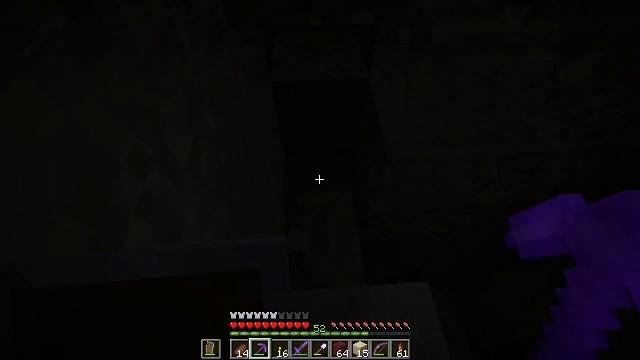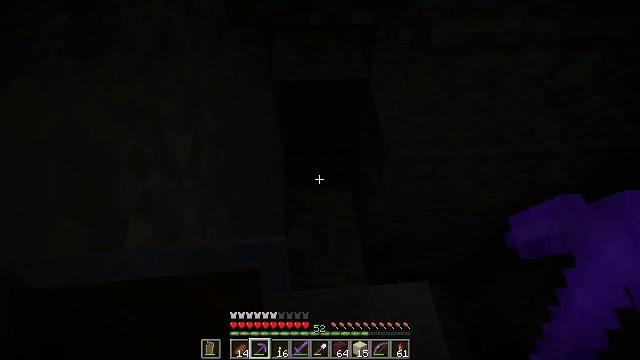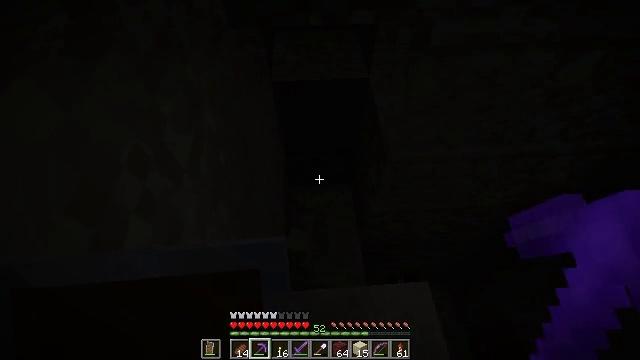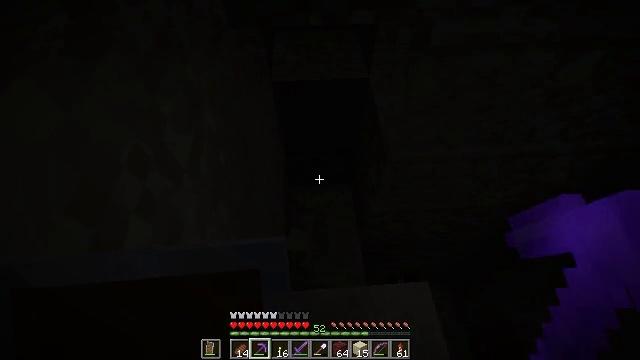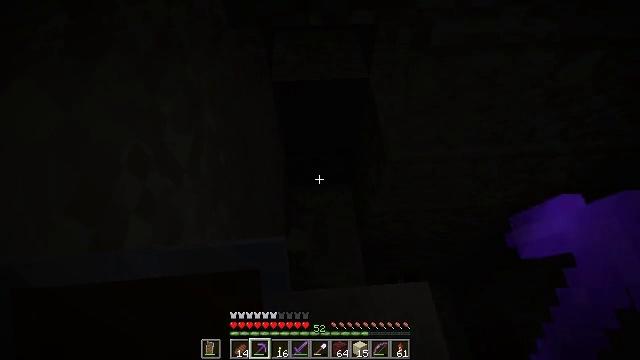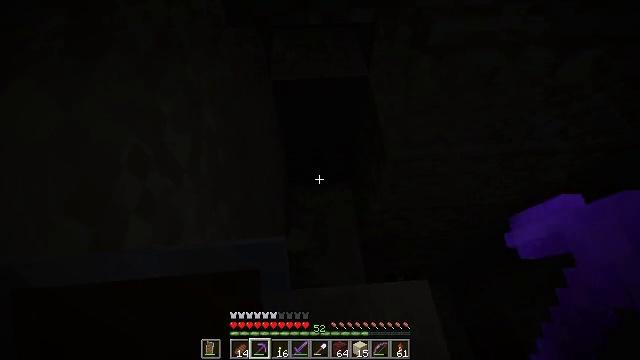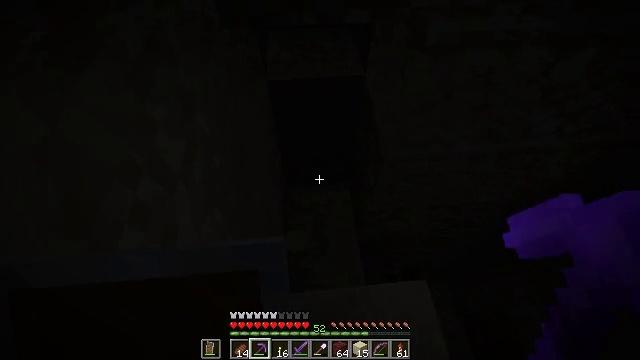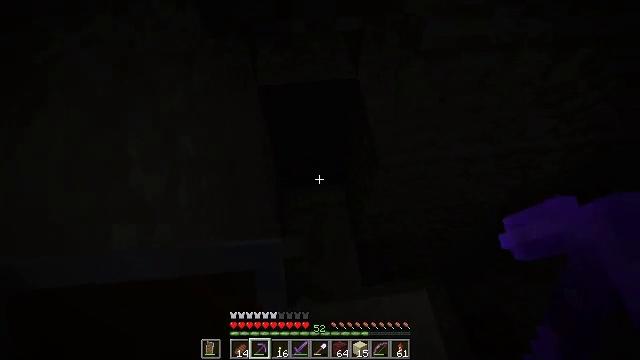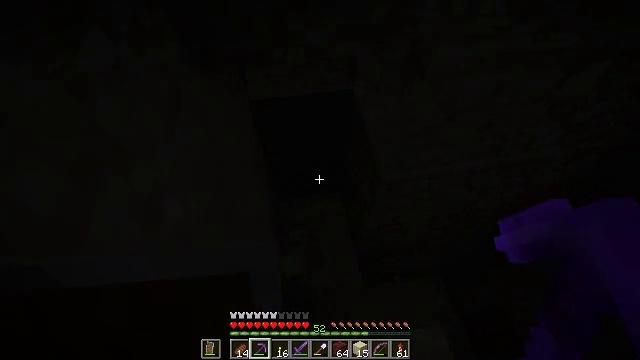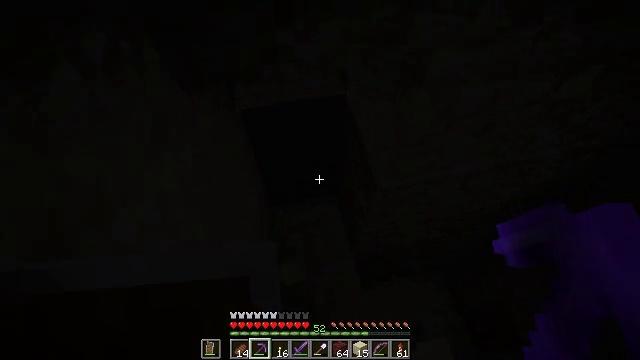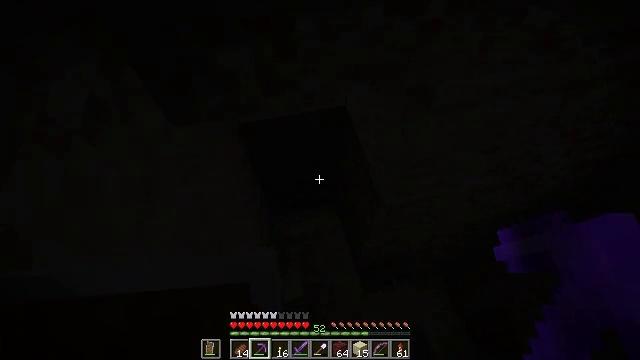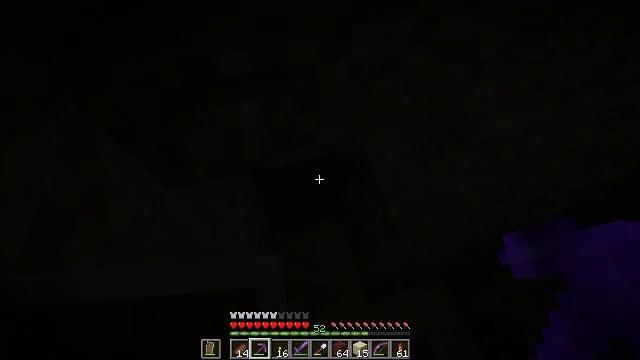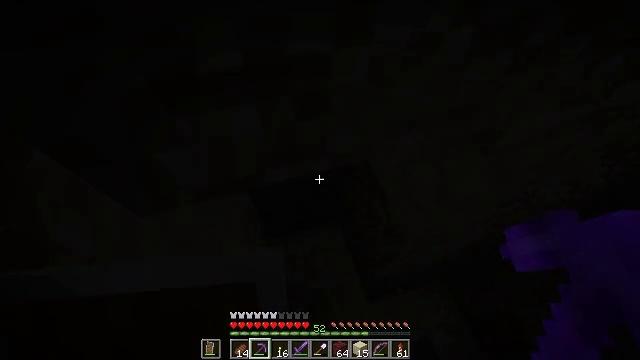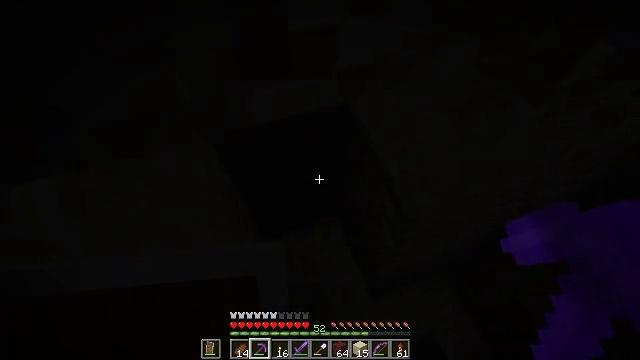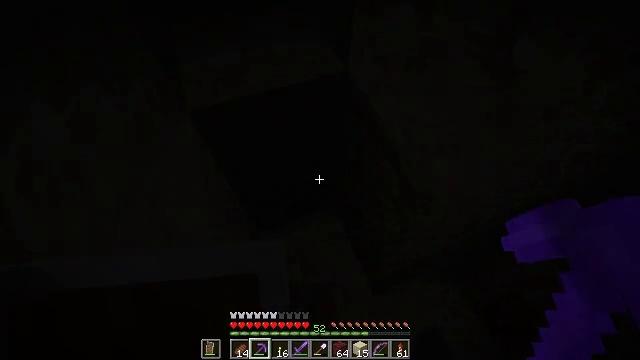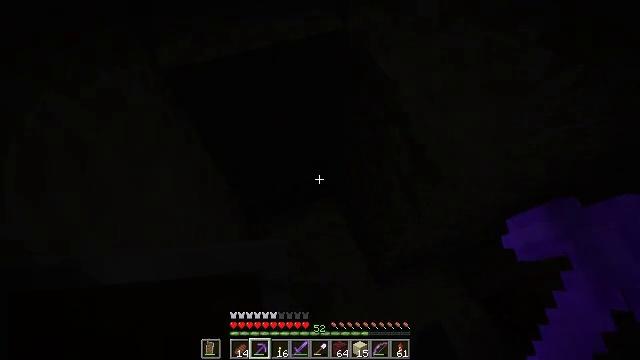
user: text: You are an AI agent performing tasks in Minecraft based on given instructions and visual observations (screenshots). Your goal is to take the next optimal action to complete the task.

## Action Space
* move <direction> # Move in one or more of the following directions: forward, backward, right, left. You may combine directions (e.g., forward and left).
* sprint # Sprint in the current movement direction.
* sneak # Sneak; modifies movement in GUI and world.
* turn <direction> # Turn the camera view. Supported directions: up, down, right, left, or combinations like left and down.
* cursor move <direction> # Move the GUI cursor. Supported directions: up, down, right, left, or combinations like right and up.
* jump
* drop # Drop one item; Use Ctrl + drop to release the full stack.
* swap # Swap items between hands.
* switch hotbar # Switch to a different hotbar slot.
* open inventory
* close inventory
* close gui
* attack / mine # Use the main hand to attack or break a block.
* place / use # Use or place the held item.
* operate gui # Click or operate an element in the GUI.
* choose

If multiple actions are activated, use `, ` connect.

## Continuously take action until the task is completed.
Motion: motion action
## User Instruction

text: Attack the sandstone to break it.
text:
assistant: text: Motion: no_op
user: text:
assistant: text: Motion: no_op
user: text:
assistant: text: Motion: no_op
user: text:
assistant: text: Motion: no_op
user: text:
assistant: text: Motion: no_op
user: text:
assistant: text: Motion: move forward
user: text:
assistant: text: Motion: move forward and move left, turn right
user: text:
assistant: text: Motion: move forward and move left, turn right
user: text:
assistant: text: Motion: move forward and move left, turn right
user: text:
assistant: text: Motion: move forward and move left, turn right
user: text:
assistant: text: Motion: move forward and move left
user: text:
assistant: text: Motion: move left, turn right
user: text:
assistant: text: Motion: turn right
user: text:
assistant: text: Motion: turn right
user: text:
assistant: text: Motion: turn right
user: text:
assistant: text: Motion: turn right
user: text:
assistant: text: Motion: turn right
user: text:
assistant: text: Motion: turn right
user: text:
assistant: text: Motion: turn right
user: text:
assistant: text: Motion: turn right
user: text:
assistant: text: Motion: turn right
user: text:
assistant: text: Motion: turn right
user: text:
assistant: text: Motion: no_op
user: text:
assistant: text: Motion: turn right
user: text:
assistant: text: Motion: turn right
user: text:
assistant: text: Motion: turn right
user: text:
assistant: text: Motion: no_op
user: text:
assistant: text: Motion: turn left
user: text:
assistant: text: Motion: turn left
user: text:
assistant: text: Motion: turn left